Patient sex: M
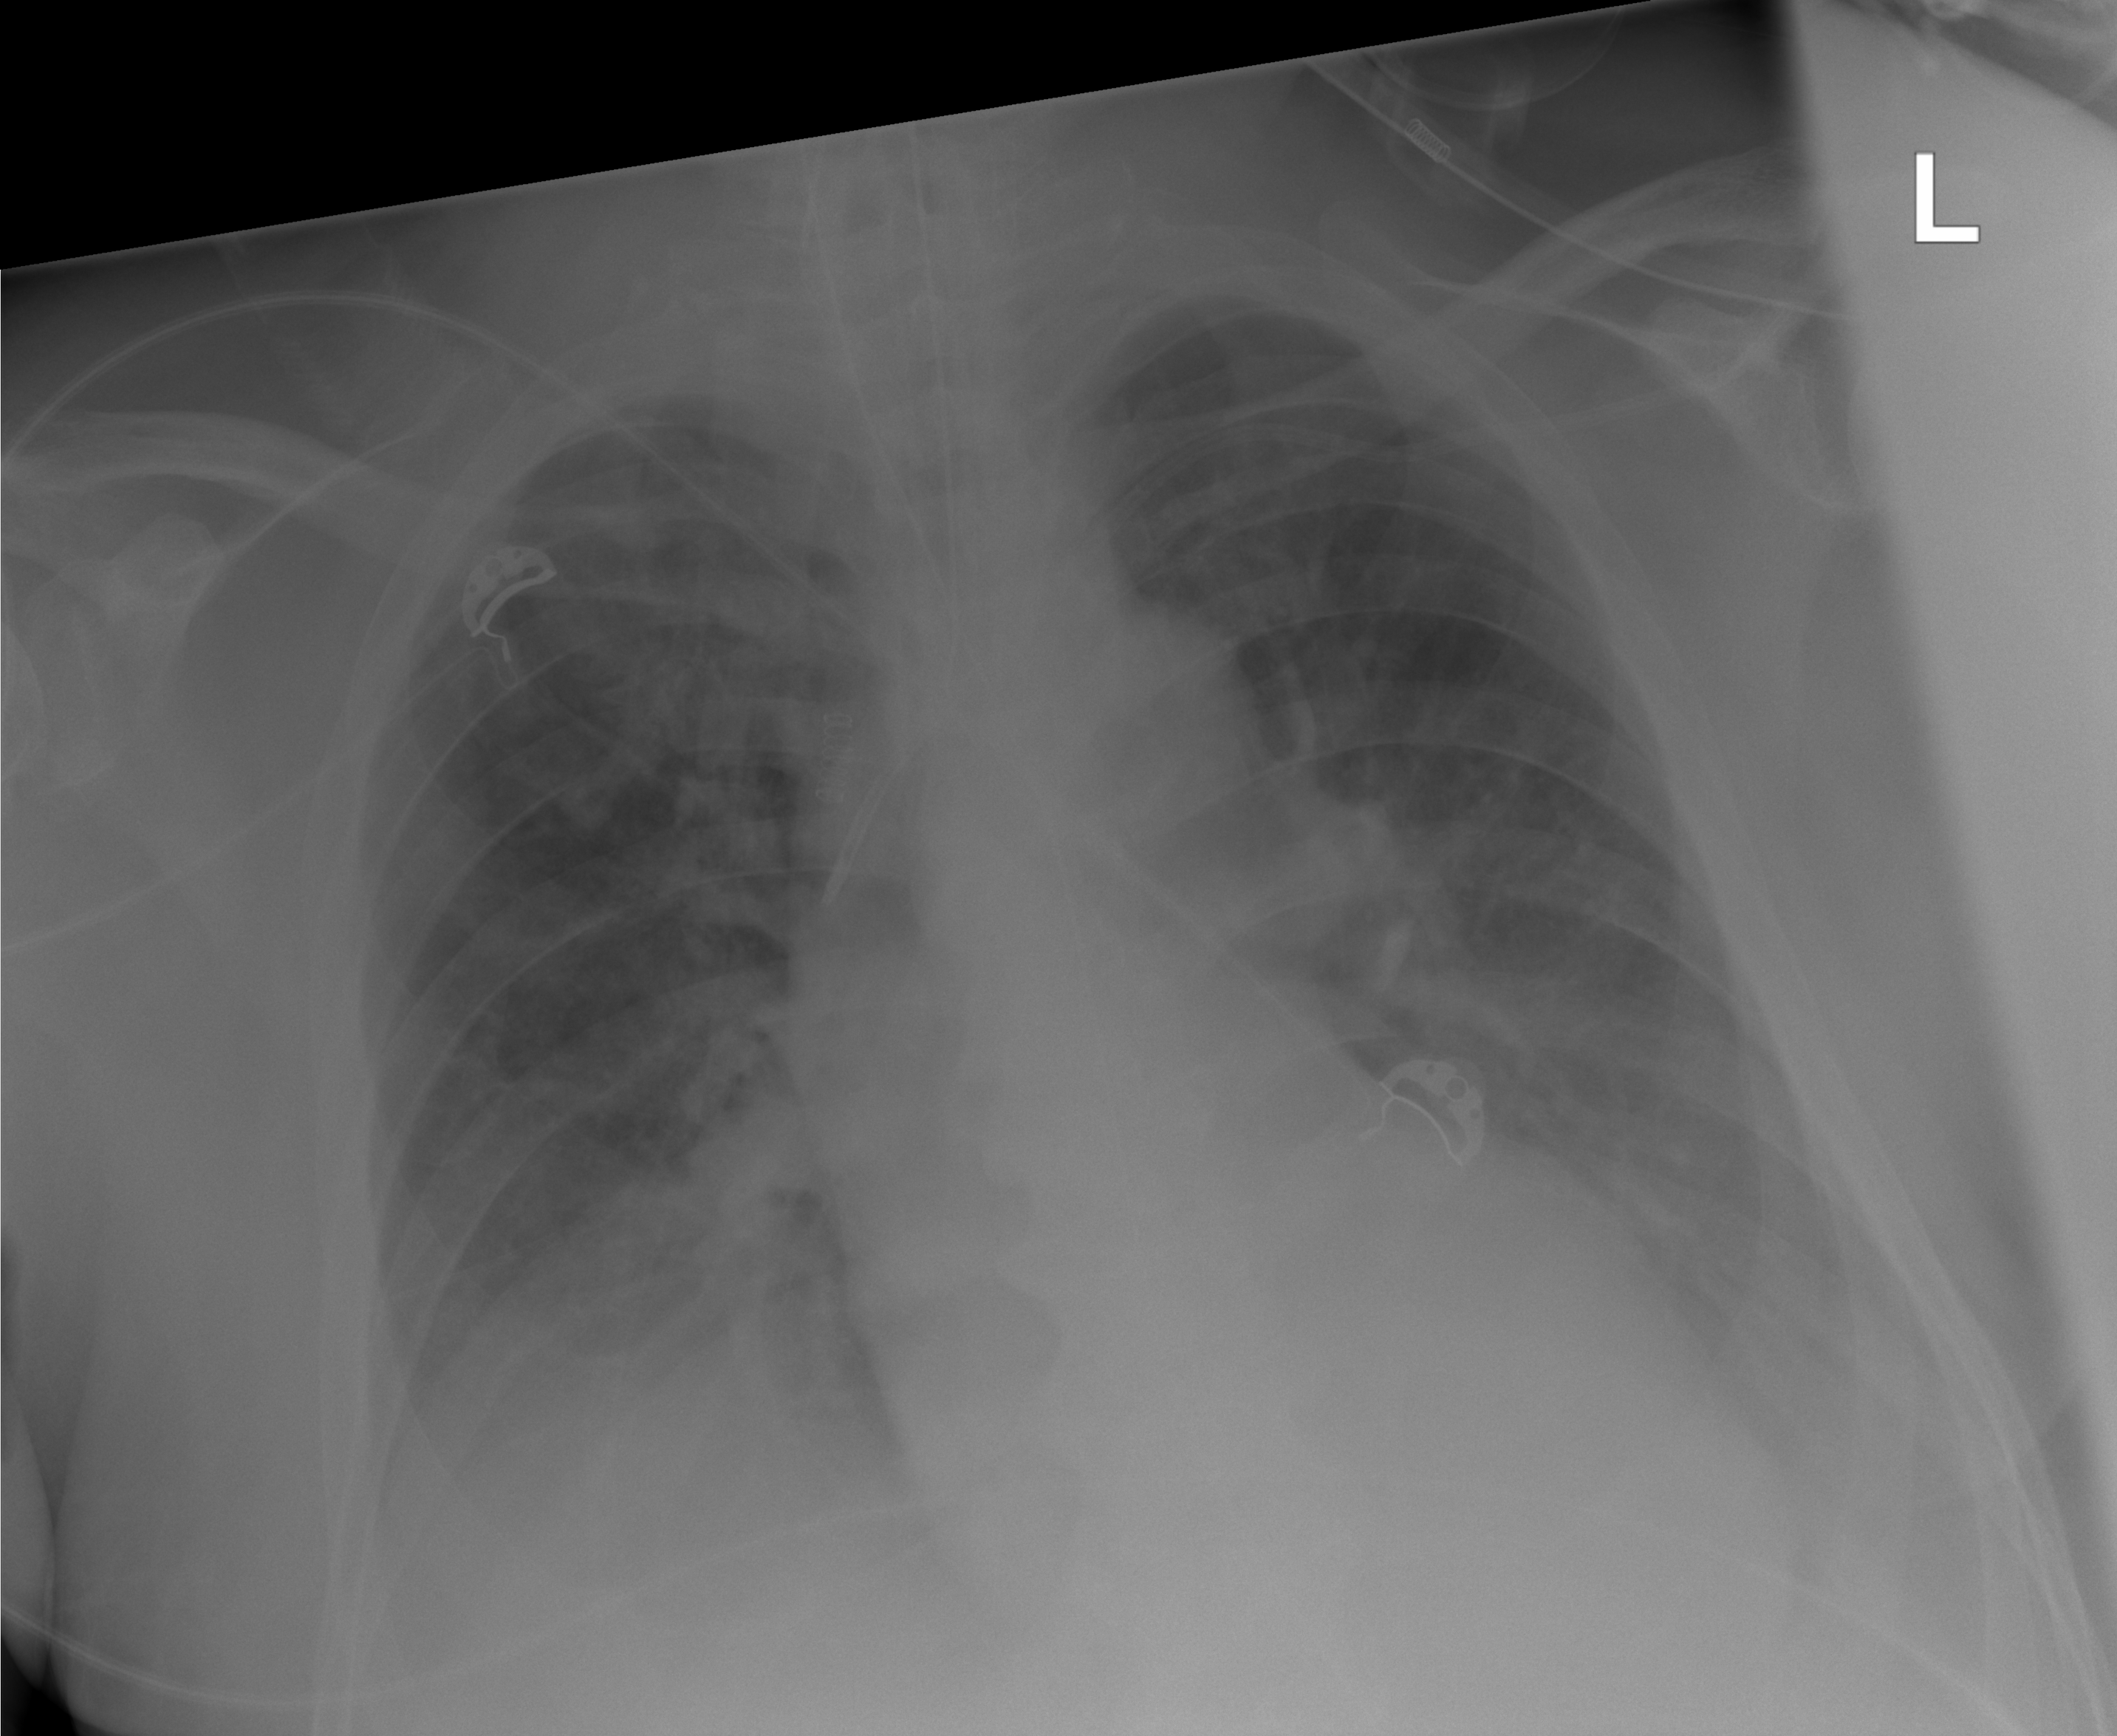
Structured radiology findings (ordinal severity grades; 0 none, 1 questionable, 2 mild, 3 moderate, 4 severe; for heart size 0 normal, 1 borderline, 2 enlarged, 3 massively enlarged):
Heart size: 0
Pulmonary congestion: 0
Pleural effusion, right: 0
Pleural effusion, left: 2
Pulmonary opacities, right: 2
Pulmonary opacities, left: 2
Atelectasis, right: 2
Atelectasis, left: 2